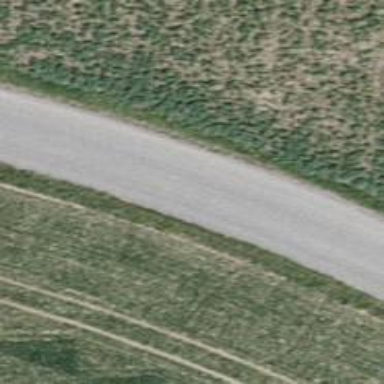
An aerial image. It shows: Unclassified road with grade1 track type.